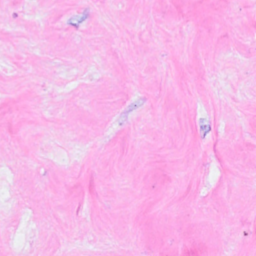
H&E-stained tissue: Breast